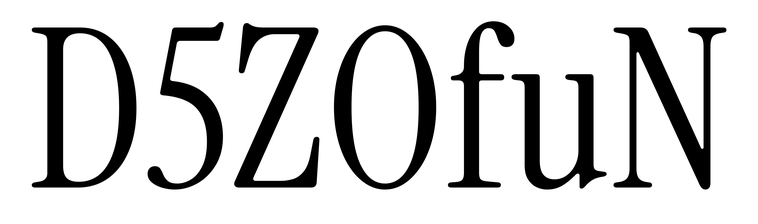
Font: InstrumentSerif-Regular